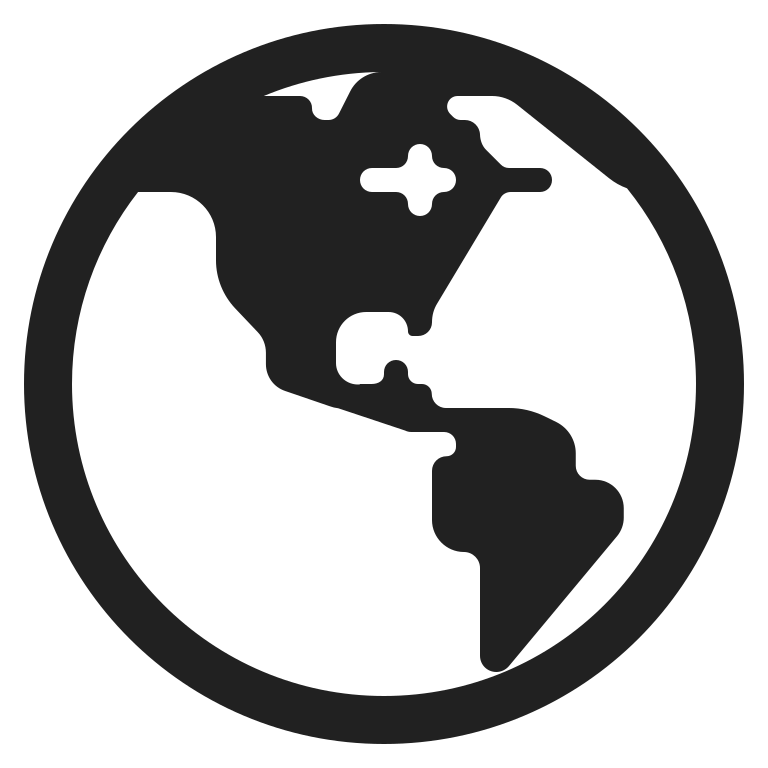
globe showing americas high contrast